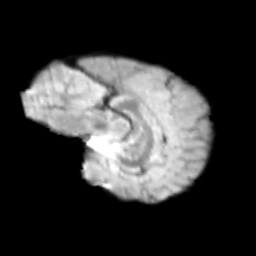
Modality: T2w
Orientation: sagittal
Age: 14
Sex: female
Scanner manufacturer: siemens
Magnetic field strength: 3 T
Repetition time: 3.8 s
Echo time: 0.07 s